Aerial crown-view tile of a tropical tree (Barro Colorado Island, Panama), acquired 20250414:
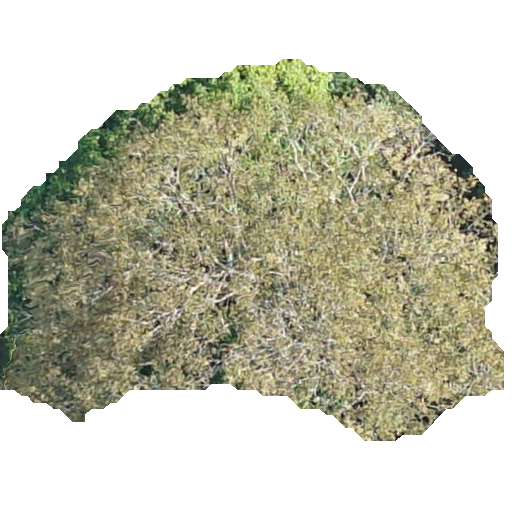
Species: Dipteryx oleifera
GBIF accepted scientific name: Dipteryx oleifera
Crown area: 212.222 m²